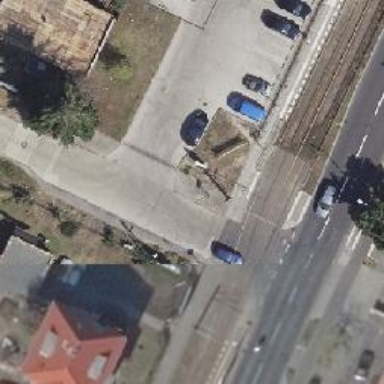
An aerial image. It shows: Tram level crossing on railway.